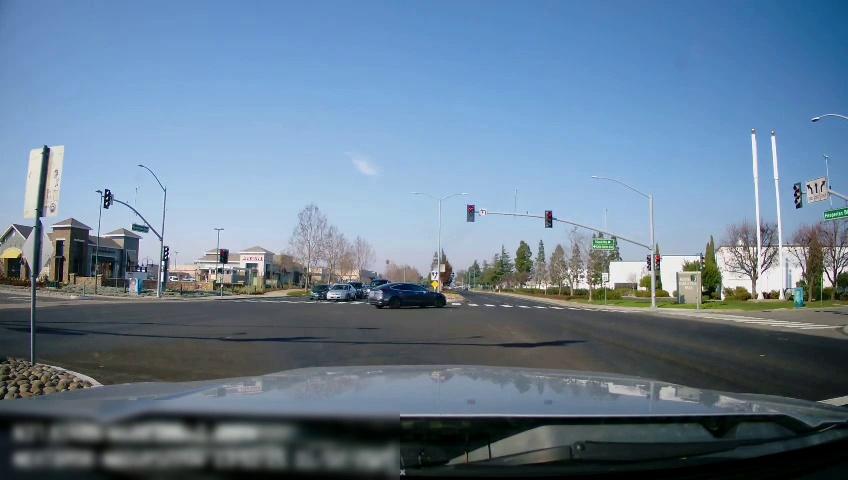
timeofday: Day
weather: Sunny
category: Drivable Space
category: Drivable Space
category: Vehicles | Car
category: Vehicles | Car
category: Vehicles | Car
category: Vehicles | Car
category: Vehicles | Car
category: Traffic | Lights
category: Traffic | Signs
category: Traffic | Lights
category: Traffic | Lights
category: Traffic | Lights
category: Traffic | Lights
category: Traffic | Lights
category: Traffic | Lights
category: Traffic | Lights
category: Traffic | Lights
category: Traffic | Signs
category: Traffic | Signs
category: Traffic | Signs